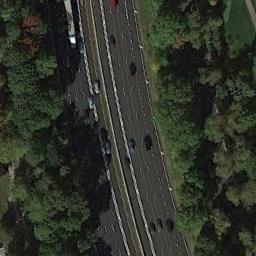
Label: freeway